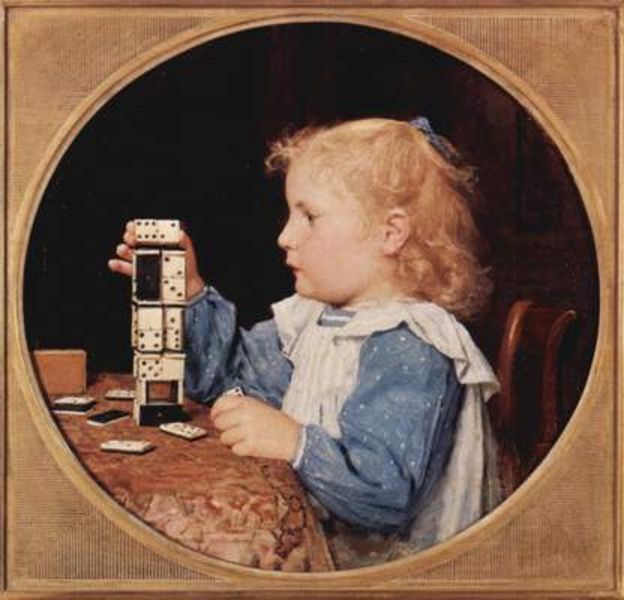
Titel: Das Mädchen mit den Dominosteinen, Tondo
Künstler: Albert Anker
Standort: Zürich.
Institution: (Privatbesitz)
Schlagwörter: blau, dunkel, gemälde, hand, weiß, mädchen, sitzen, braun, haar, hintergrund, holz, kleid, ohr, profil, raum, schwarz, stuhl, tisch, zimmer, blick, tuch, muster, schleife, teppich, blond, jung, arm, augen, bluse, halten, kragen, rahmen, steine, ärmel, bild, bildnis, hände, portrait, porträt, schauen, tischdecke, tischtuch, öl, haare, halbfigur, sessel, sitzend, kind, kinn, locken, potrait, genre, kreis, rund, tondo, turm, kindheit, schürze, lehne, genrebild, klein, weis, spielen, zopf, stuhllehne, konzentriert, rüschen, konzentration, punkte, gemustert, rothaarig, spiel, gepunktet, kiste, schachtel, brokat, damast, kleidchen, spielend, kasten, spielt, krage, haarschleife, domino, dominospiel, mächen, bauen, aufbau, kinderspiel, box, häuslich, turmbau, vollprofil, fleischig, blaus, schliefe, dominosteine, vorsichtig, blodn, kartenturm, somino, blause kleid, pfuffärmel, stujl